Interaction volume radius: 10 \u00c5
Interaction volume height: 20 \u00c5
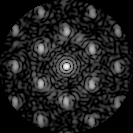
Disorder parameter: 0.4416